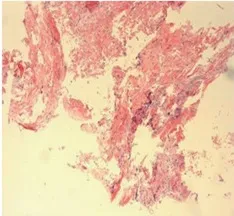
(B) Histological changes of the right cervical ribs. Three pieces of tissue were removed from the right cervical ribs. One was a sample of non-uniform tissue with a size of 0.8x0.4x0.2 cm, while the others were two pieces of grain-like gray tissue. Proliferation of fat and fibrous connective and vascular tissue were observed under an optical microscope. Parts of vessels distended and shunted together to form a construction similar to a sinus. Hyperplastic capillaries aggregated together with monolayer flat endothelium cells coating the wall of the lumen. Proliferative collagen, a few elastic fibers and smooth muscles were observed with Masson's stain.
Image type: pathology (masson_trichrome)